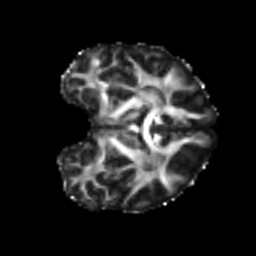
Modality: FA
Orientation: coronal
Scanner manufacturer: siemens
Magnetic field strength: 3 T
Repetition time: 4 s
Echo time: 0.0594 s